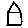
Label: house